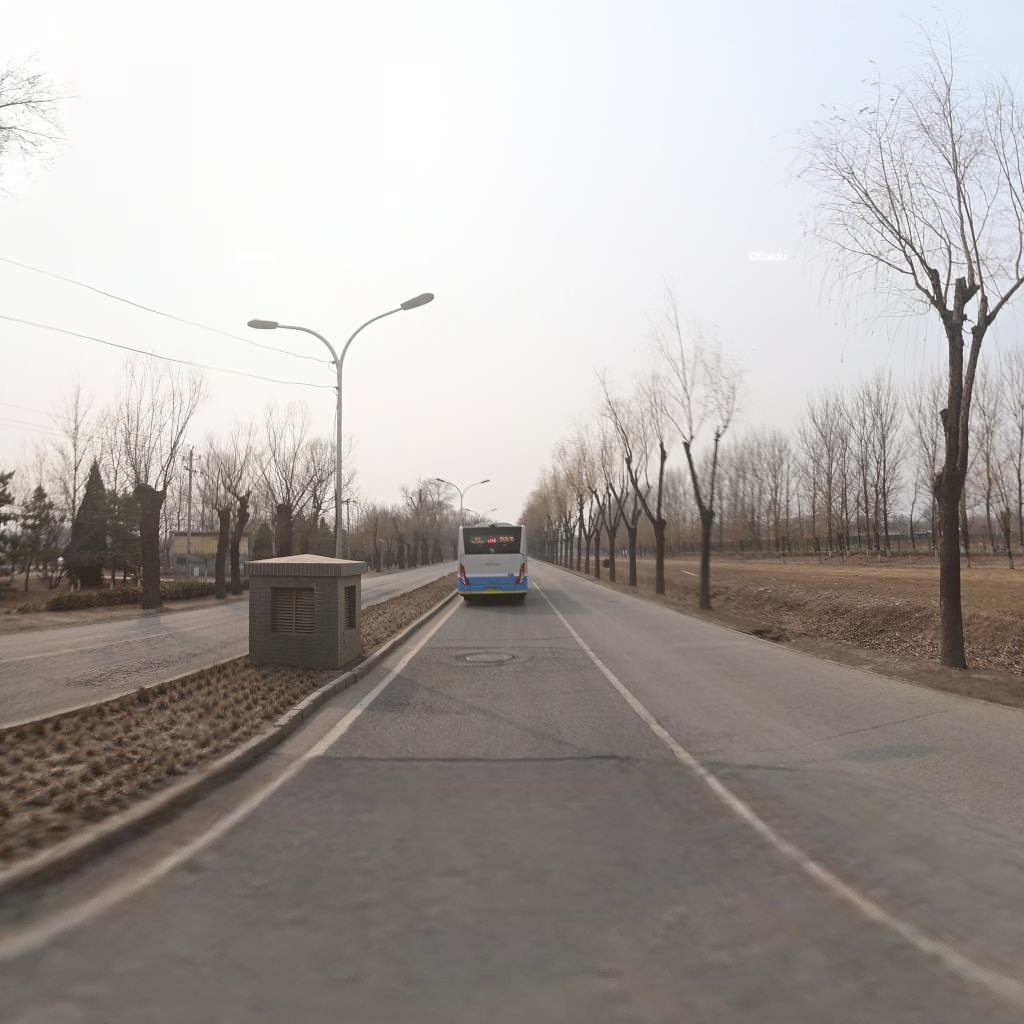
Region: Haidian
Road damage annotations: alligator crack, transverse crack, manhole cover